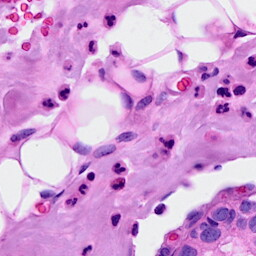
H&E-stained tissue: Breast